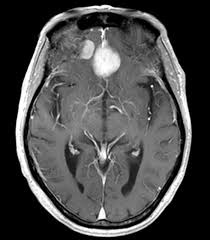
Label: meningioma